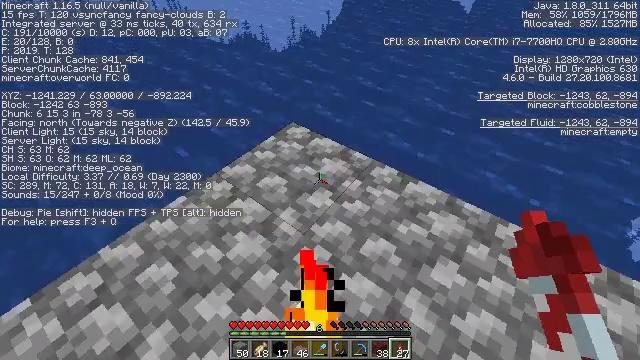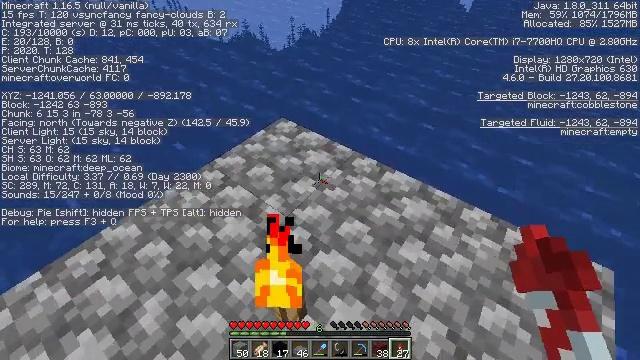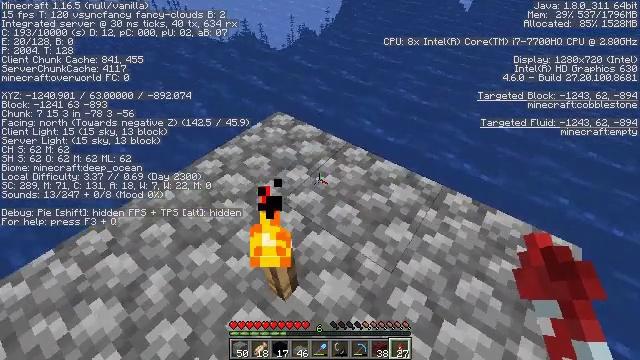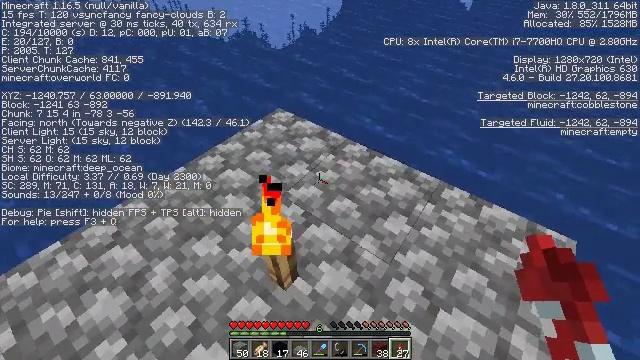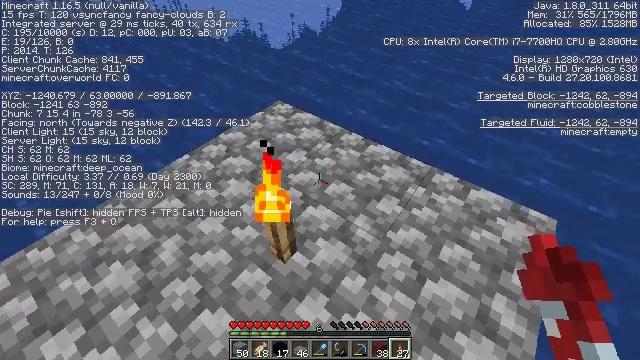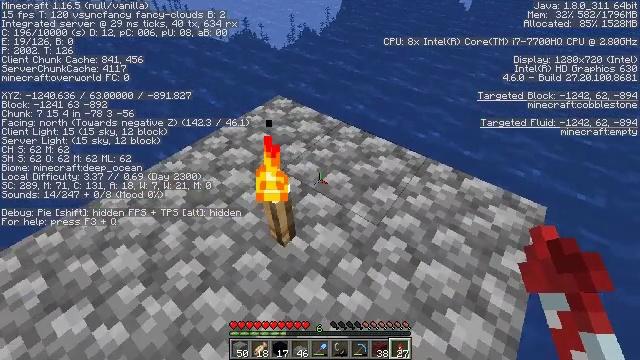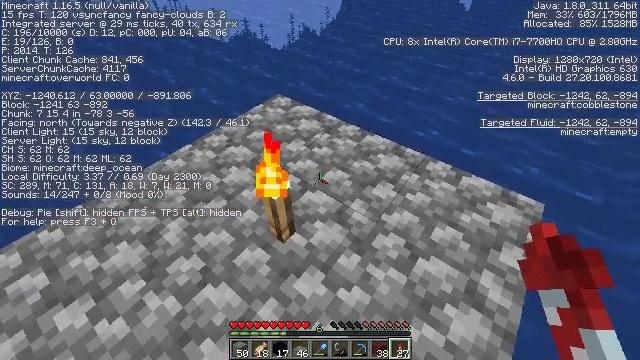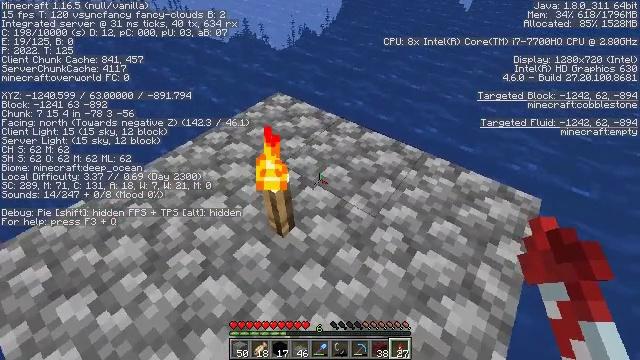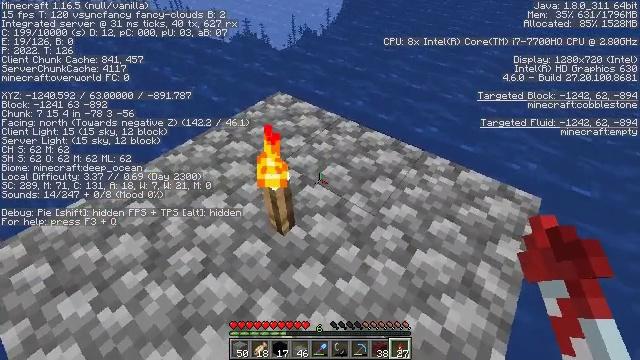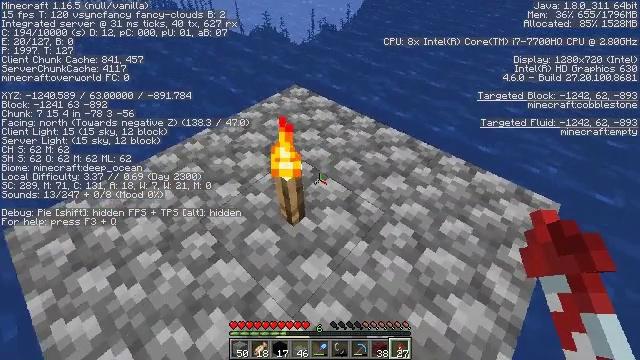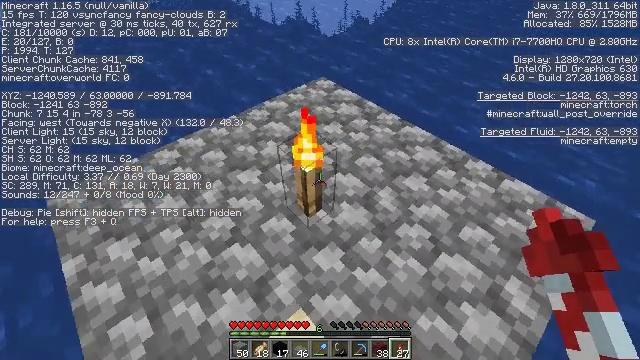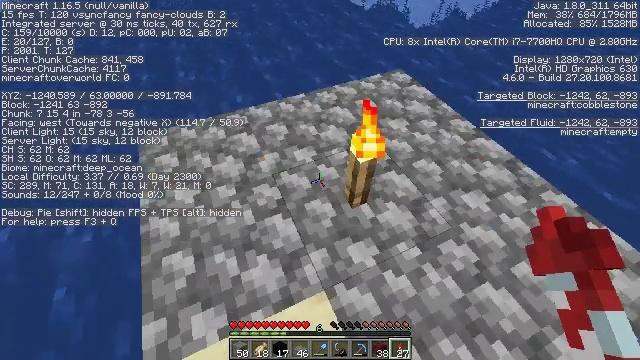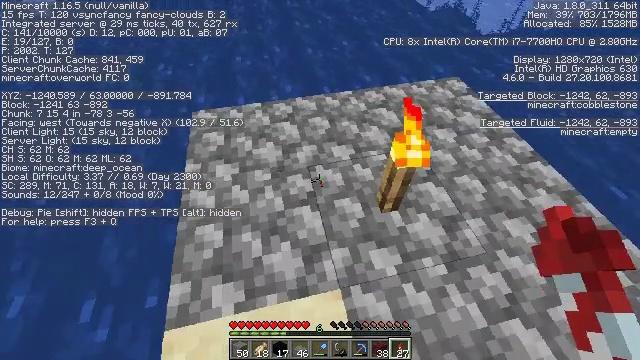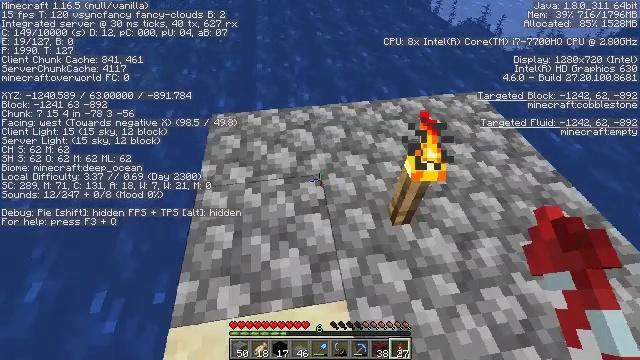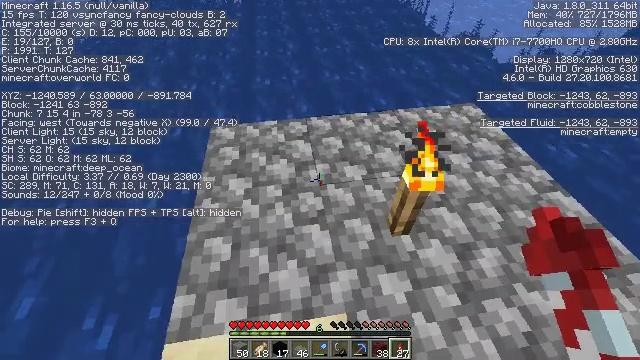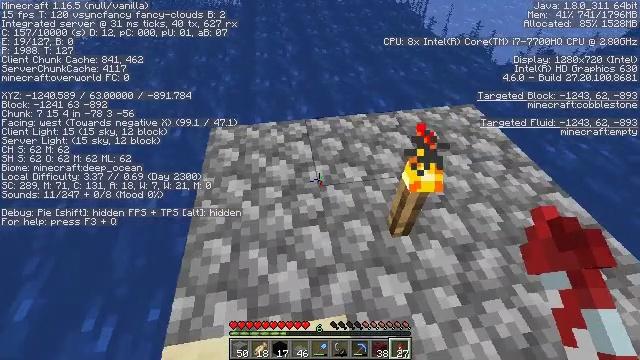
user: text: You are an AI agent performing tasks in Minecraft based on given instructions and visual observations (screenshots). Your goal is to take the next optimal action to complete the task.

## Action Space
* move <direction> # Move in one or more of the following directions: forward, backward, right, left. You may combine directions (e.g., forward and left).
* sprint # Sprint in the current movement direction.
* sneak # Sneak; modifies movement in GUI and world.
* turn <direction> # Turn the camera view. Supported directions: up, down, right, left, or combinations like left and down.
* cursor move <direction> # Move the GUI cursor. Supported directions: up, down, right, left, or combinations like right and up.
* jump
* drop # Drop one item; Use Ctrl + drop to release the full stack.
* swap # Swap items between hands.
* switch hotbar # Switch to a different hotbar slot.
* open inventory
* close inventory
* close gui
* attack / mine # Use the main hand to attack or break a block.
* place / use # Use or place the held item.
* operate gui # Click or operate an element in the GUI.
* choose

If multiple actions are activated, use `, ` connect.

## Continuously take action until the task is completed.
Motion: motion action
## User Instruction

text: Mine block black concrete powder.
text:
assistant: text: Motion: move back and move right
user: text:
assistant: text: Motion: move back
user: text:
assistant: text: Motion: move back
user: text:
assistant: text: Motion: no_op
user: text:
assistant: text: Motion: no_op
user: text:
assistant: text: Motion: no_op
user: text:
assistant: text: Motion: no_op
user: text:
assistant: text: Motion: no_op
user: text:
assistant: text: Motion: turn left
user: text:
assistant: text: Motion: turn left and down
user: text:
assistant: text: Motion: turn left and down
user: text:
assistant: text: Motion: turn left
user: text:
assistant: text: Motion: turn left and up
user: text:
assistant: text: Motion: turn up
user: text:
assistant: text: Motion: no_op
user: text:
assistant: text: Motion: turn right
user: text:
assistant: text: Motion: turn right
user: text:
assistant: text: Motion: turn down
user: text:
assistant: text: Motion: turn left and down
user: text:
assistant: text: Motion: no_op
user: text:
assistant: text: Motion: no_op
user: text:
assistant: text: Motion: no_op
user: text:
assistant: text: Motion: no_op
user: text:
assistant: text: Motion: no_op
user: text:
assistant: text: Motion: no_op
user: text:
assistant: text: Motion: no_op
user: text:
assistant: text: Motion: no_op
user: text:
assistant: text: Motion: no_op
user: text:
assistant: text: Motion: no_op
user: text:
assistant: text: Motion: no_op